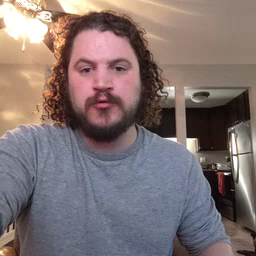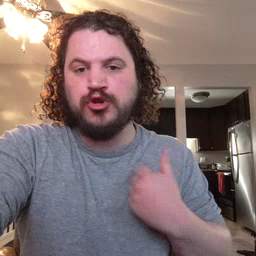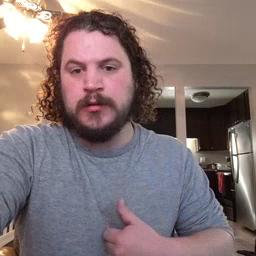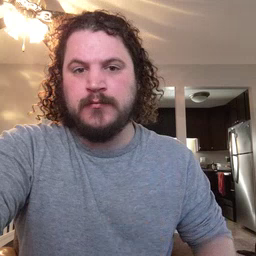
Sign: jacket